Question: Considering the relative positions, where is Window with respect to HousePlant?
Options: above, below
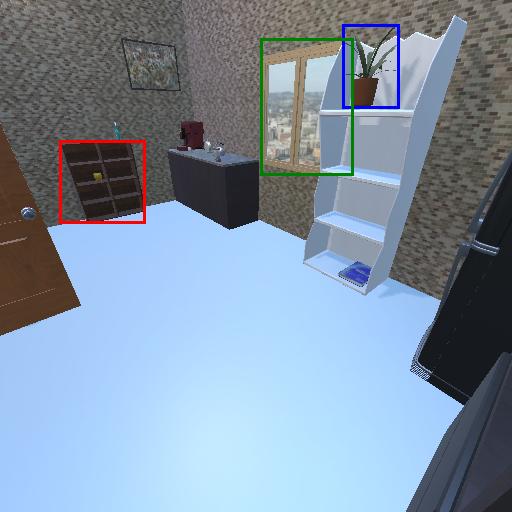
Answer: above